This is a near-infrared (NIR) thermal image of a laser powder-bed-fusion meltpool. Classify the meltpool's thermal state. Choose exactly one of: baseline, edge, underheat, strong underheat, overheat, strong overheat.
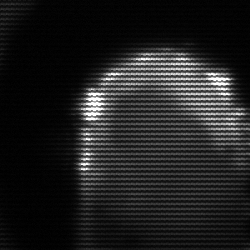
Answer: baseline